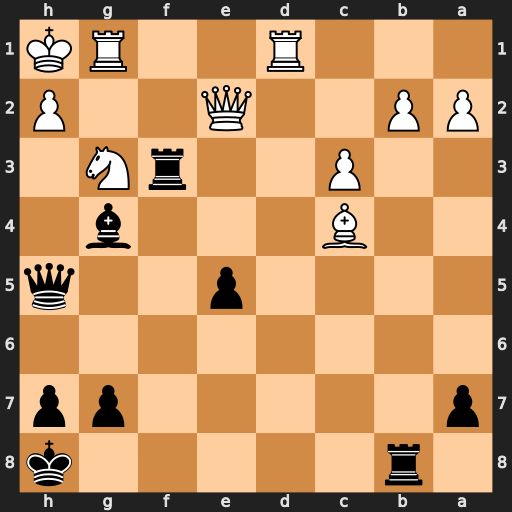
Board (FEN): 1r5k/p5pp/8/4p2q/2B3b1/2P2rN1/PP2Q2P/3R2RK
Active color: b
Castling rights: -
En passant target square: -
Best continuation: Rxg3 Rxg3 Bxe2